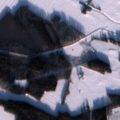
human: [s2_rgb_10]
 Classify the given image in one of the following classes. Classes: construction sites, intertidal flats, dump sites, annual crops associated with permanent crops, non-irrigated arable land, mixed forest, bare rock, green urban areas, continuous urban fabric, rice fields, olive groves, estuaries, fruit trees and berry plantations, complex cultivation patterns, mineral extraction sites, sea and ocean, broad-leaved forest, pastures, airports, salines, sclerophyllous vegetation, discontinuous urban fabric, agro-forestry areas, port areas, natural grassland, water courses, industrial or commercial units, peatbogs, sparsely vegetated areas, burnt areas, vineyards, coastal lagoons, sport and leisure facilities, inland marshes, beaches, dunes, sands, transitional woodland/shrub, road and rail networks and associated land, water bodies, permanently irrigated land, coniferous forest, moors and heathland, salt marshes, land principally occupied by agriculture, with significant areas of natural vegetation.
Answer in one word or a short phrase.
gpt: non-irrigated arable land, land principally occupied by agriculture, with significant areas of natural vegetation, broad-leaved forest, mixed forest